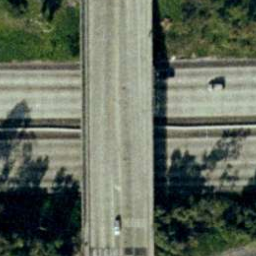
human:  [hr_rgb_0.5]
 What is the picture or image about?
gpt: overpass